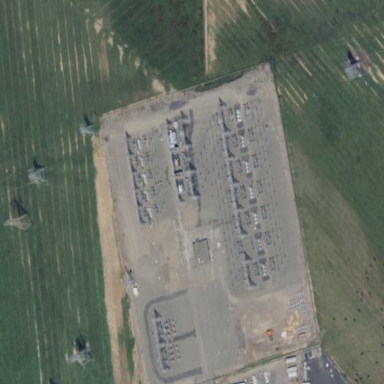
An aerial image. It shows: Power substation surrounded by fence.